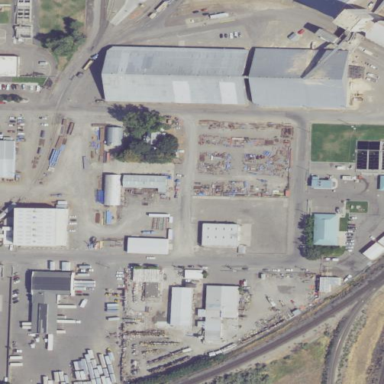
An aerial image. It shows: Industrial area.